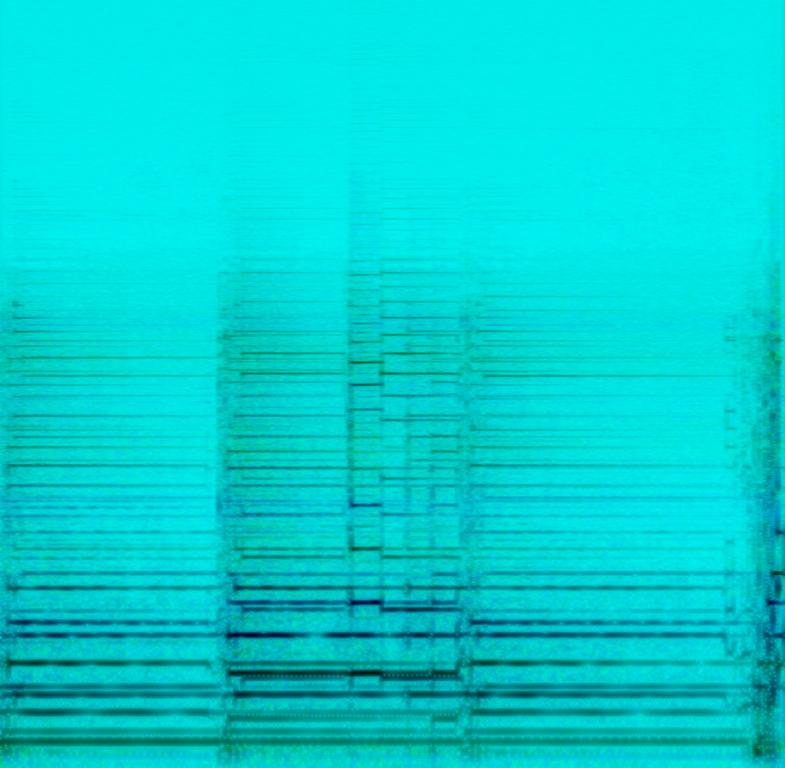
The low quality recording features an electric guitar melody. It sounds mellow, chill and easygoing.